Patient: sex F, age 71
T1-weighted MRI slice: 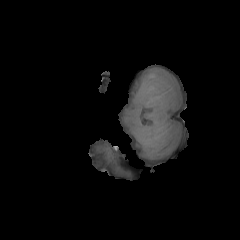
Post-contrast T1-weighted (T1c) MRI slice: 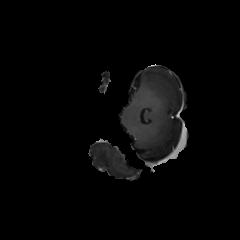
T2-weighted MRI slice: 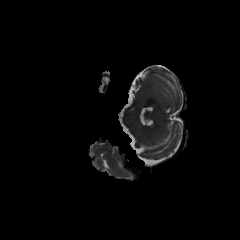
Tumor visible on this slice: no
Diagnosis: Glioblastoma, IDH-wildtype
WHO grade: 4